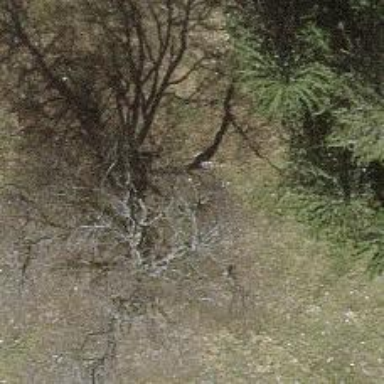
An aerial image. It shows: Beautiful tree in nature.